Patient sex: F
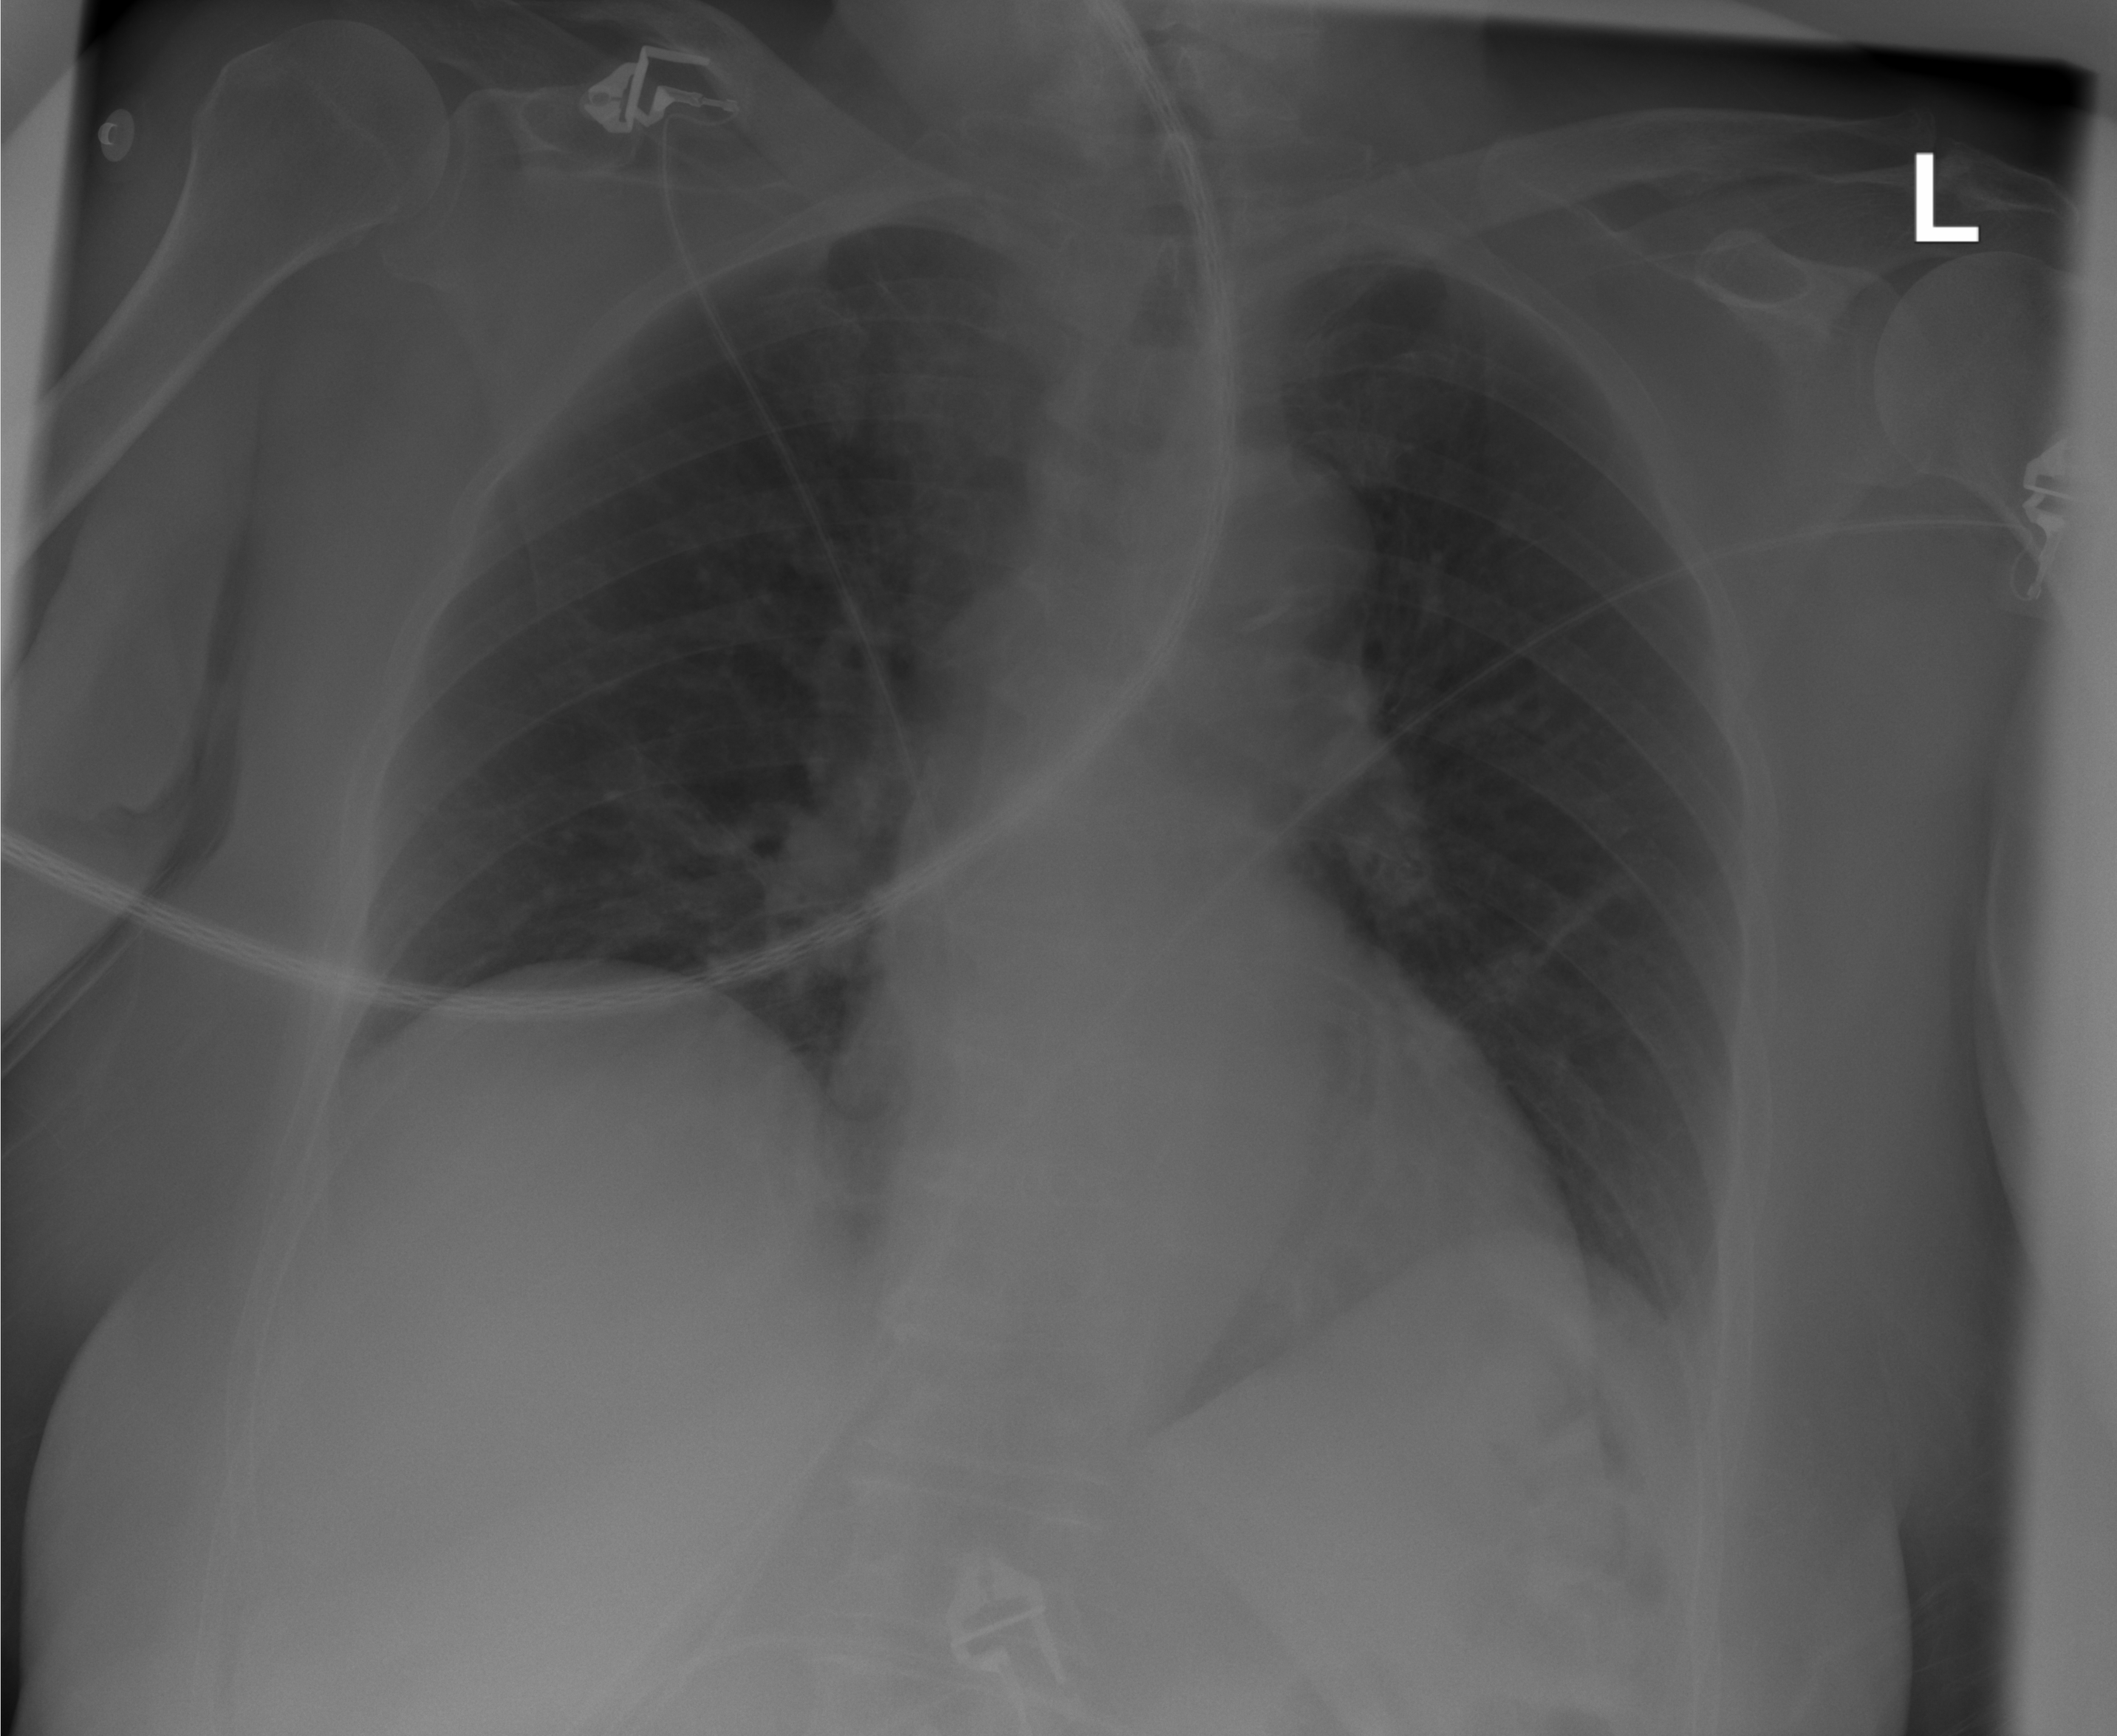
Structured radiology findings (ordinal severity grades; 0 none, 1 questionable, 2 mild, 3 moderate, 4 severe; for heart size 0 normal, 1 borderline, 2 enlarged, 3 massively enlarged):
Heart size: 0
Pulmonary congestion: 0
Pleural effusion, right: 0
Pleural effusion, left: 0
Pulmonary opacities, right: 0
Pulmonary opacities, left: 0
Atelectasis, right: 0
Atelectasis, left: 2